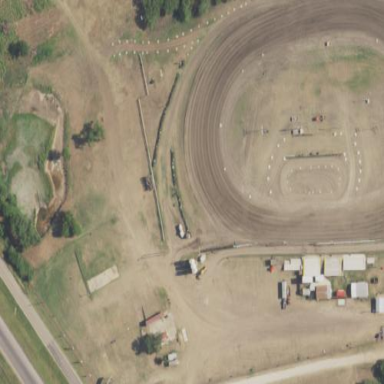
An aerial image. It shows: Motor sport raceway.